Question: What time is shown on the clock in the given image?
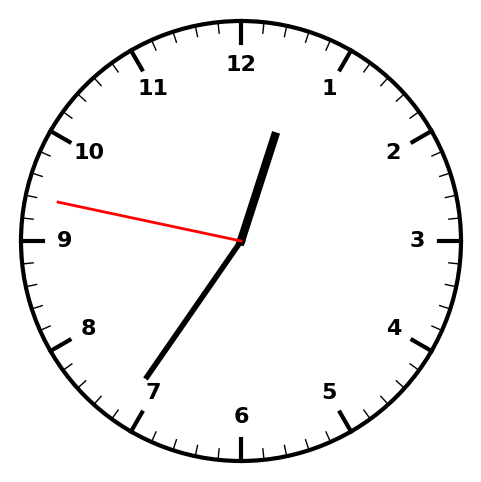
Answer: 12:35:47